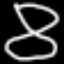
Label: hourglass